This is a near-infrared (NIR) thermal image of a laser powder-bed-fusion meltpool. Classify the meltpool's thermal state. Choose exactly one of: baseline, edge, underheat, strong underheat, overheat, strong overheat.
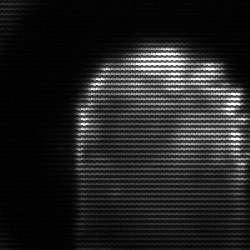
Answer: baseline